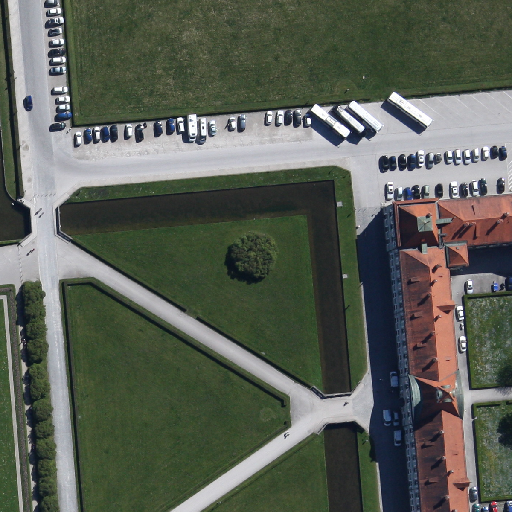
Referring expression: bus